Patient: sex F, age 39
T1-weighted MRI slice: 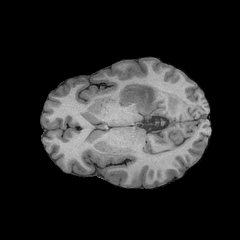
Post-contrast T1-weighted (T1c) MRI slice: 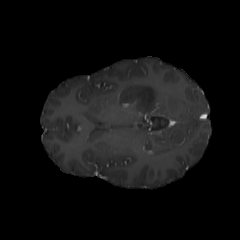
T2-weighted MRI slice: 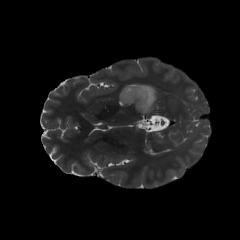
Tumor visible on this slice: yes
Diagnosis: Astrocytoma, IDH-mutant
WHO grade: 4